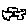
Label: car